Question: I'm writing an an application in C# that will record audio files (*.wav) and automatically tag and name them. Wave files are RIFF files (like AVI) which can contain meta data chunks in addition to the waveform data chunks. So now I'm trying to figure out how to read and write the RIFF meta data to and from recorded wave files.
I'm using NAudio for recording the files, and asked on <URL> for way to read and write RIFF tags. While I received a number of good answers, none of the solutions allowed for reading writing RIFF chunks as easily as I would like.
But more importantly I have very little experience dealing with files at a byte level, and think this could be a good opportunity to learn. So now I want to try writing my own class(es) that can read in a RIFF file and allow meta data to be read, and written from the file.
I've used streams in C#, but always with the entire stream at once. So now I'm little lost that I have to consider a file byte by byte. Specifically how would I go about removing or inserting bytes to and from the middle of a file? I've tried reading a file through a FileStream into a byte array (byte[]) as shown in the code below.
'''
System.IO.FileStream waveFileStream = System.IO.File.OpenRead(@"C:\sound.wav");
byte[] waveBytes = new byte[waveFileStream.Length];
waveFileStream.Read(waveBytes, 0, waveBytes.Length);
'''
And I could see through the Visual Studio debugger that the first four byte are the RIFF header of the file.

But arrays are a pain to deal with when performing actions that change their size like inserting or removing values. So I was thinking I could then to the byte[] into a List like this.
'''
List<byte> list = waveBytes.ToList<byte>();
'''
Which would make any manipulation of the file byte by byte a whole lot easier, but I'm worried I might be missing something like a class in the System.IO name-space that would make all this even easier. Am I on the right track, or is there a better way to do this? I should also mention that I'm not hugely concerned with performance, and would prefer not to deal with pointers or unsafe code blocks like <URL>.
If it helps at all here is <URL> on the RIFF/WAV file format.
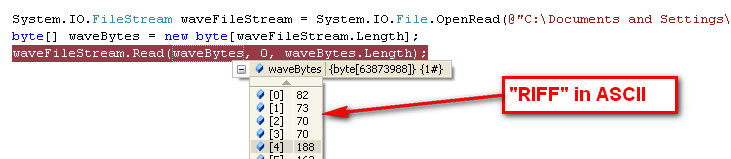
Answer: I did not write in C#, but can point on some places which are bad from my point of view:
1) Do not read whole WAV files in memory unless the files are your own files and knowingly have small size.
2) There is no need to insert a data in memory. You can simply for example do about the following: Analyze source file, store offsets of chunks, and read metadata in memory; present the metadata for editing in a dialog; while saving write RIFF-WAV header, fmt chunk, transfer audio data from source file (by reading and writing blocks), add metadata; update RIFF-WAV header.
3) Try save metadata in the tail of file. This will results in alternating only tag will not require re-writing of whole file.
It seems some sources regarding working with RIFF files in C# are present <URL>.